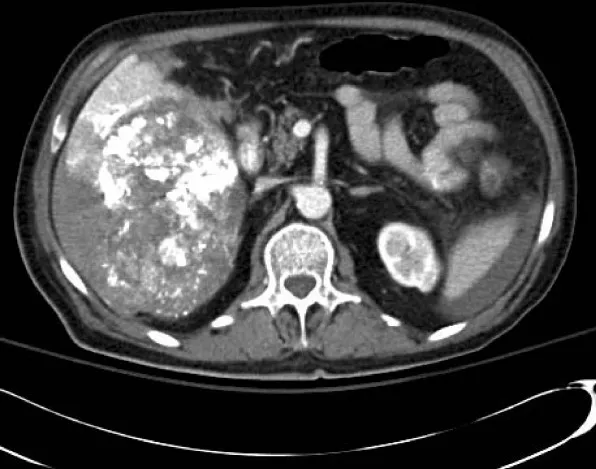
Computed tomographic scan of ruptured hepatocellular carcinoma post-TACE.
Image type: radiology (ct)